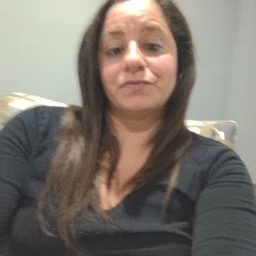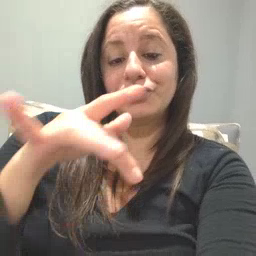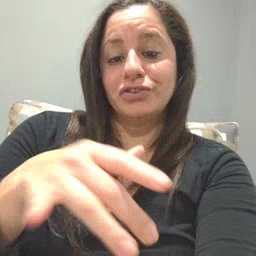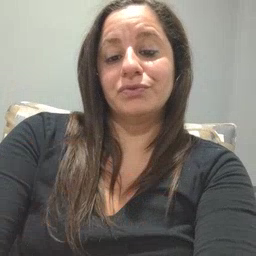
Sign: touch